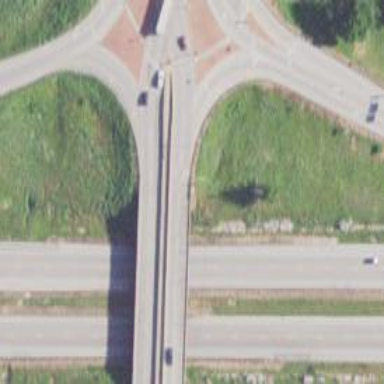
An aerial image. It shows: Bridge over trunk highway with expressway.